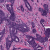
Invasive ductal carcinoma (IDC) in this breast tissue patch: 0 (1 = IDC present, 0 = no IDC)